Question: > Possible <URL> but the accepted answer below is a simple one-function solution.
I'm trying to make a news article details view controller to display the article's image at the top then date then a long description.
I learned that i have to use 'NSAttributedString' and only one 'UITextView' in order to do that. Now everything works fine but i have only one issue now: the image width is not fitting the screen width (or the TextView width), please see this image below:

I tried everything, nothing works.
How can i make the image fit screen width ?
Thanks in advance.
This is the code that is involved:
'''
#import "SingleNewsViewController.h"
@interface SingleNewsViewController ()
@end
@implementation SingleNewsViewController
- (void)viewDidLoad {
[super viewDidLoad];
NSAttributedString *image = [self imageString];
NSAttributedString *date = [self dateString];
NSAttributedString *body = [self bodyString];
NSMutableAttributedString *wholeStory = [NSMutableAttributedString new];
// TODO: can you be sure image, date and body are all non-nil?
NSArray *allComponents = @[image, date, body];
for(NSAttributedString *component in allComponents)
{
[wholeStory appendAttributedString:component];
if(component != [allComponents lastObject])
[[wholeStory mutableString] appendString:@"
"];
}
self.tv.attributedText = wholeStory;
}
- (void)didReceiveMemoryWarning {
[super didReceiveMemoryWarning];
// Dispose of any resources that can be recreated.
}
- (UIImage *)image
{
return [UIImage imageNamed:@"latest_news_img.jpg"];
}
- (NSString *)dateText
{
return @"Hi There, this is date!";
}
- (NSString *)bodyText
{
return @"Hi There, this is body text!Hi There, .....";
}
- (NSAttributedString *)imageString
{
NSTextAttachment *textAttachment = [[NSTextAttachment alloc] init];
textAttachment.image = [self image];
return [NSAttributedString attributedStringWithAttachment:textAttachment];
}
- (NSAttributedString *)dateString
{
return [[NSAttributedString alloc]
initWithString:[self dateText]
/*attributes:
@{
NSFontAttributeName: [UIFont preferredFontForTextStyle: UIFontTextStyleSubheadline],
... etc ...
}*/];
}
- (NSAttributedString *)bodyString
{
return [[NSAttributedString alloc]
initWithString:[self bodyText]
/*attributes:
@{
NSFontAttributeName: [UIFont preferredFontForTextStyle: UIFontTextStyleBody],
... etc ...
}*/];
}
@end
'''
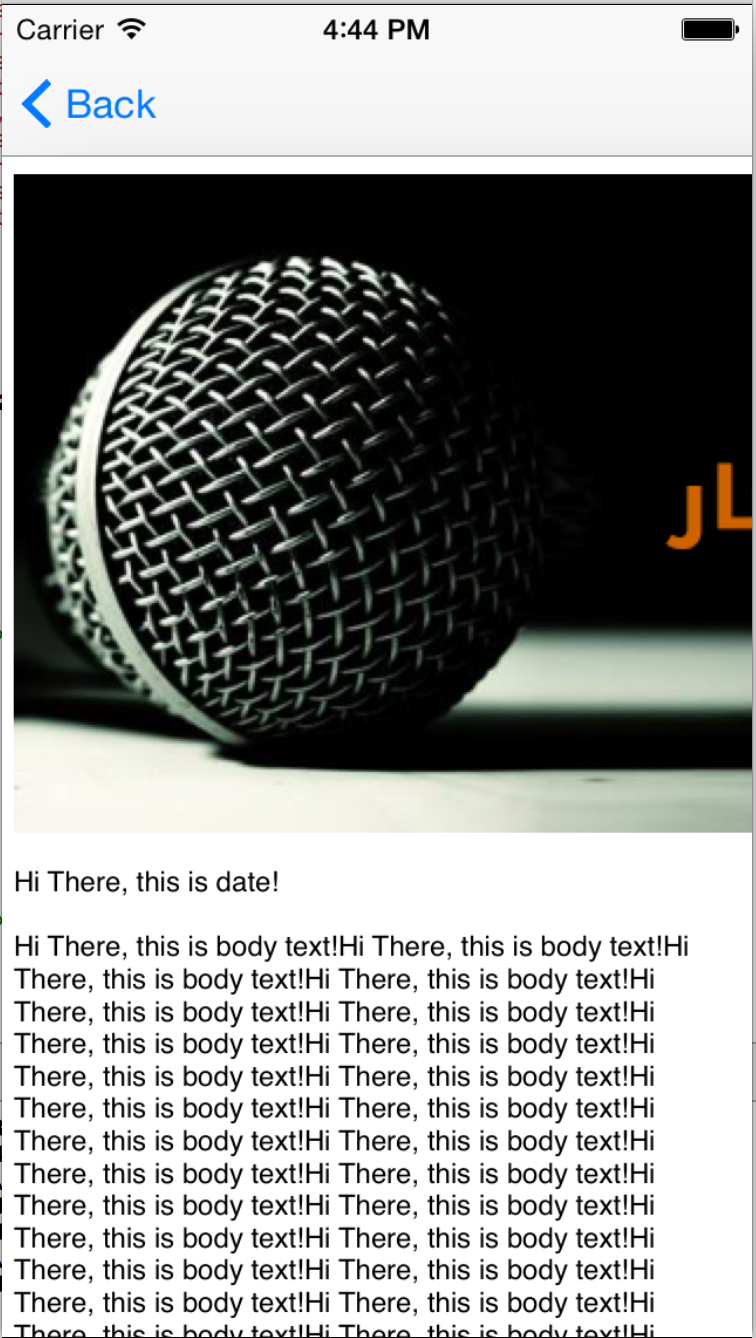
Answer: Oh right, so 'NSTextAttachment' doesn't have image views... ah... Right well then another idea comes to mind. How about reszing the 'UIImage' data and then passing that image to the 'NSTextAttachment', like in this post:
> <URL>
Make use of this method to resize the image accordingly:
'''
+ (UIImage *)imageWithImage:(UIImage *)image scaledToSize:(CGSize)newSize {
//UIGraphicsBeginImageContext(newSize);
// In next line, pass 0.0 to use the current device's pixel scaling factor (and thus account for Retina resolution).
// Pass 1.0 to force exact pixel size.
UIGraphicsBeginImageContextWithOptions(newSize, NO, 0.0);
[image drawInRect:CGRectMake(0, 0, newSize.width, newSize.height)];
UIImage *newImage = UIGraphicsGetImageFromCurrentImageContext();
UIGraphicsEndImageContext();
return newImage;
}
'''